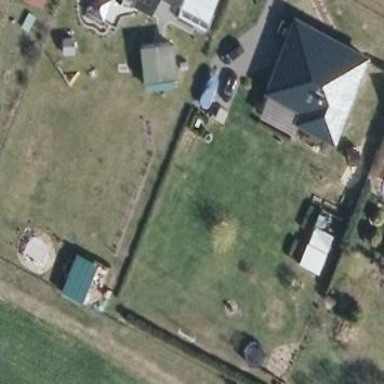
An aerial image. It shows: Fence.